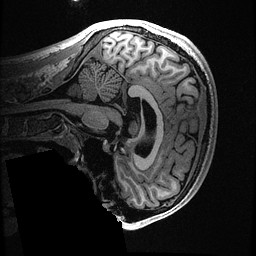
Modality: T1w
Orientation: sagittal
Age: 22
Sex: male
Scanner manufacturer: ge
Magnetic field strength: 3 T
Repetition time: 0.006952 s
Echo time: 0.00292 s